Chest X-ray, AP view. Patient: 25 years old, sex M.
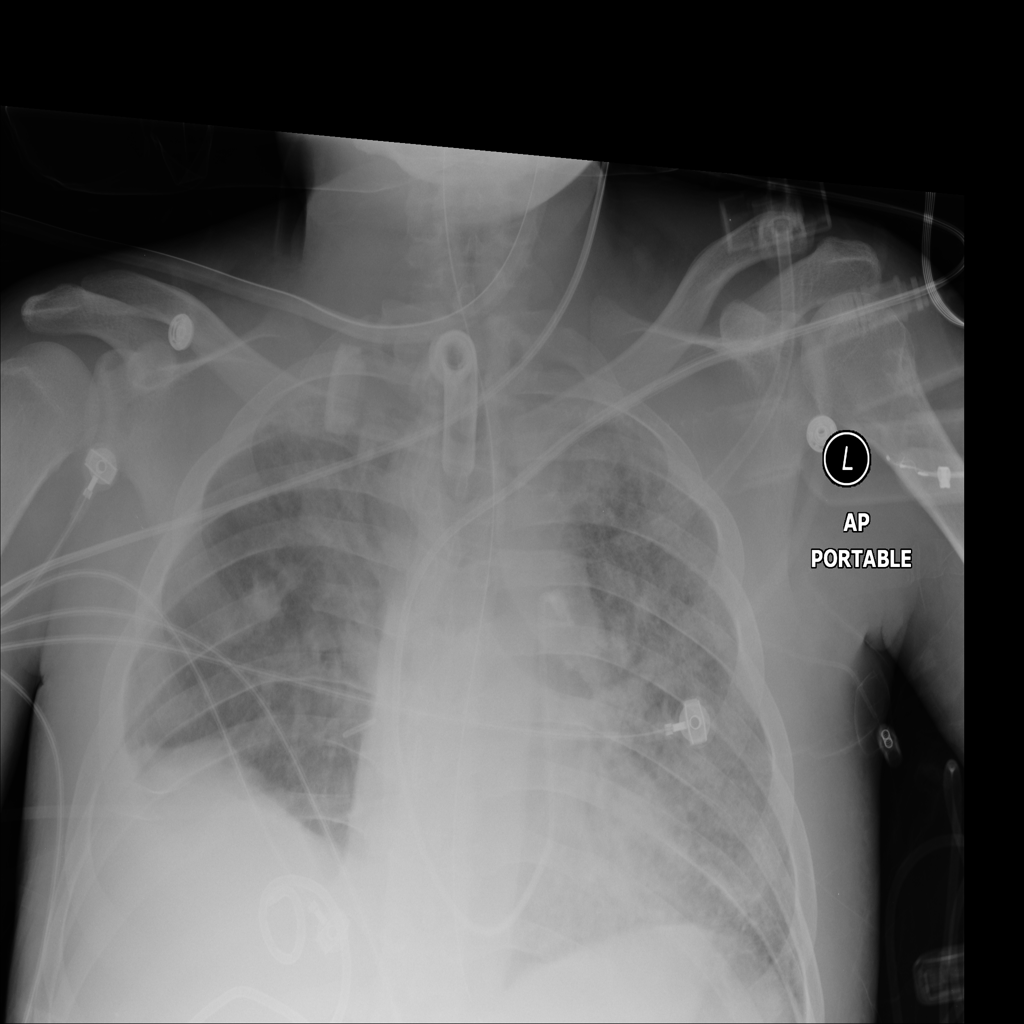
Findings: No Finding